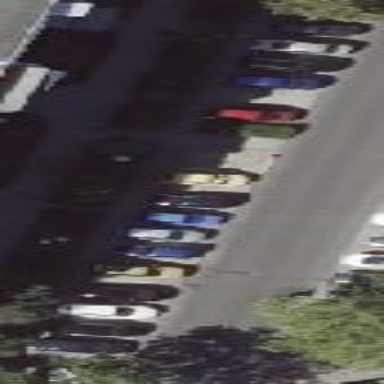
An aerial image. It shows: Street side parking on concrete surface.